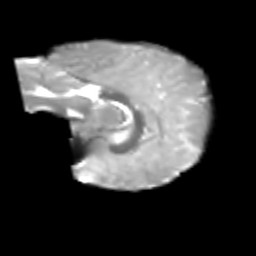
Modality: T2w
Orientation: sagittal
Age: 7
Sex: male
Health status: healthy